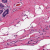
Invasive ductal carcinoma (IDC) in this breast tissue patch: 0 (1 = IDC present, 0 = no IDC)